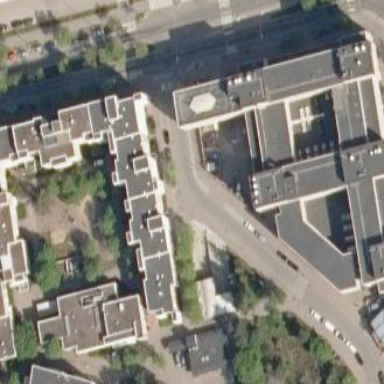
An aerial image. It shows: Office building serving as police station.